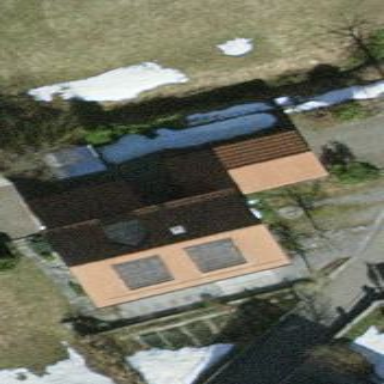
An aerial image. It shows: Simple house.